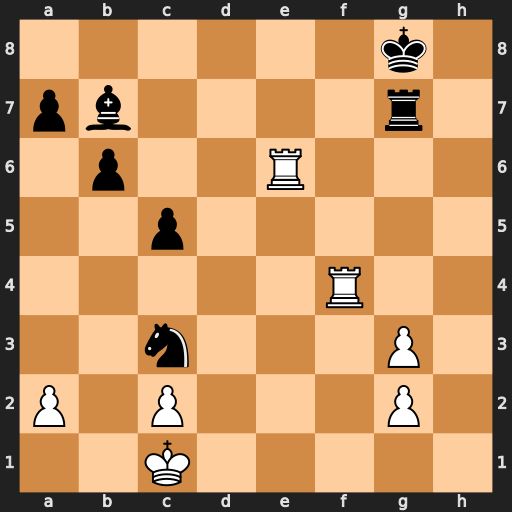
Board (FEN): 6k1/pb4r1/1p2R3/2p5/5R2/2n3P1/P1P3P1/2K5
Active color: w
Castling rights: -
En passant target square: -
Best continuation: Re8+ Kh7 Rh4+ Kg6 Rg4+